Interaction volume radius: 10 \u00c5
Interaction volume height: 15 \u00c5
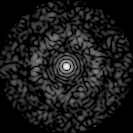
Disorder parameter: 0.8236